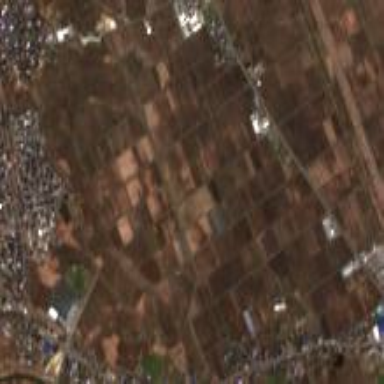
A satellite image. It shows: Farmland with rice crops ready for harvest.